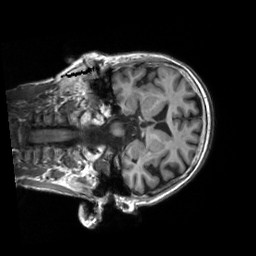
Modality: T1w
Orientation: coronal
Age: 67
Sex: female
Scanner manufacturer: siemens
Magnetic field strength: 3 T
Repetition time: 2.5 s
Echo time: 0.00248 s